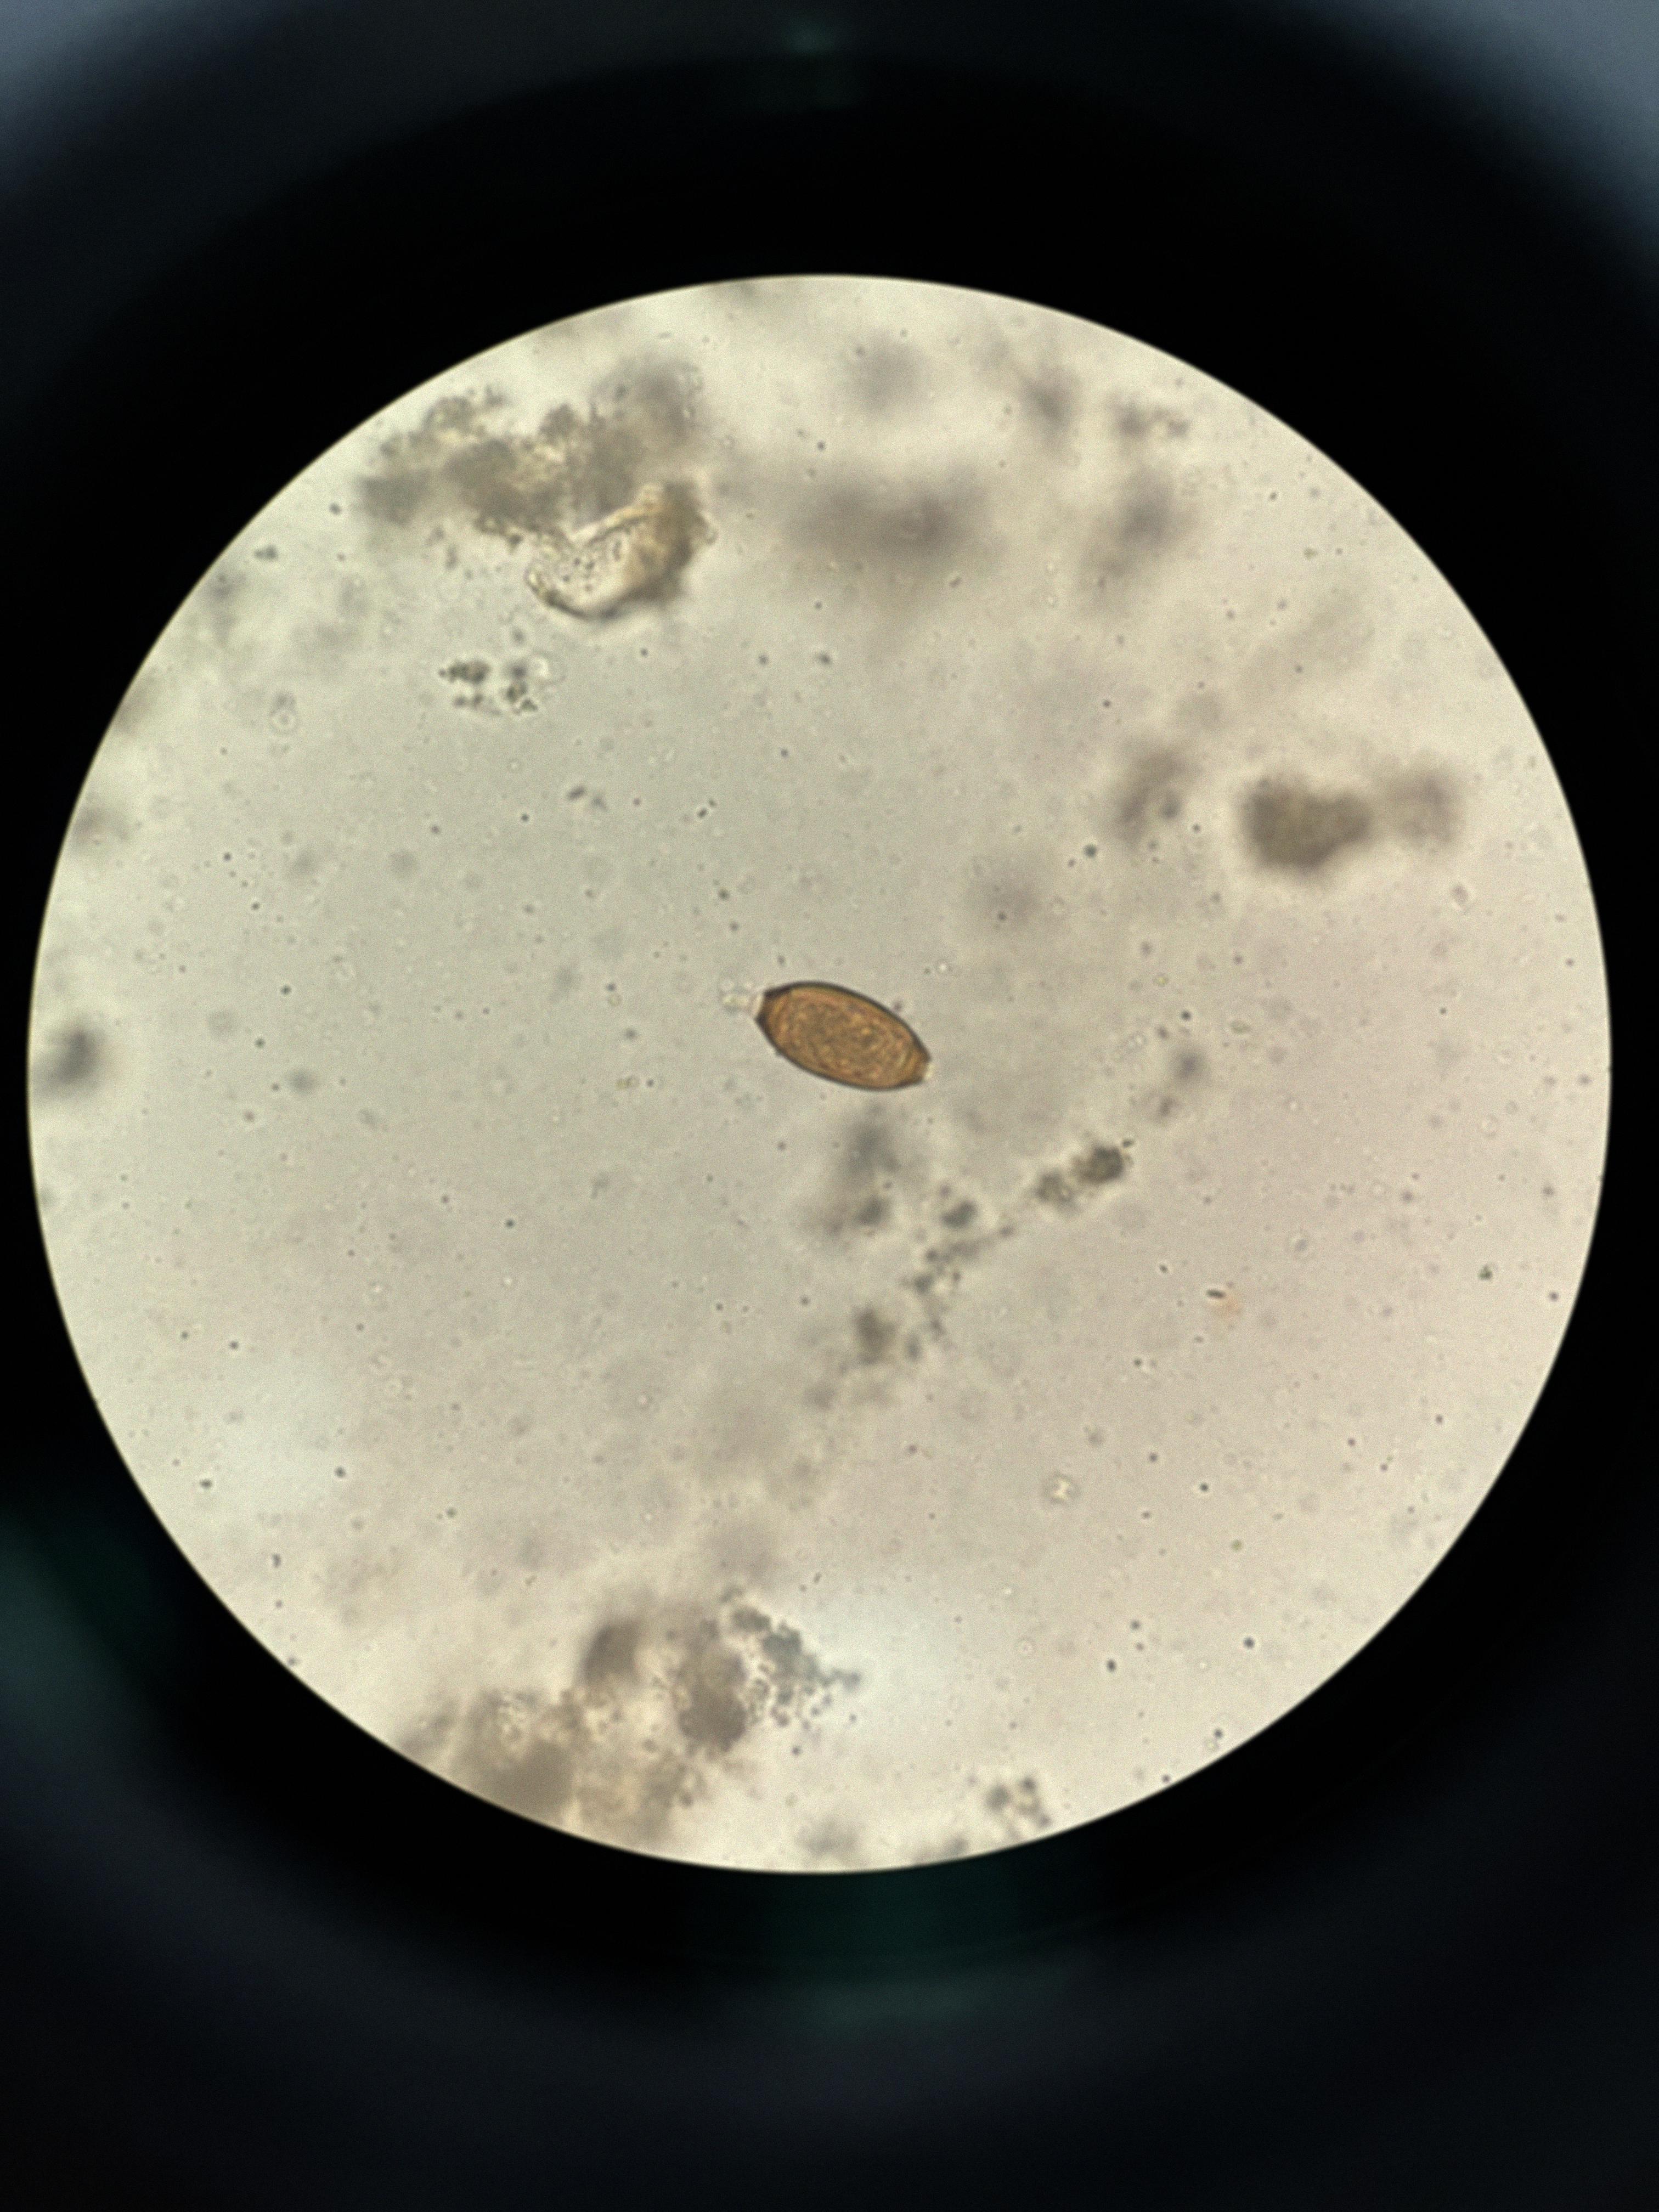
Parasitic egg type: Trichuris trichiura